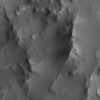
Label: not_dusty